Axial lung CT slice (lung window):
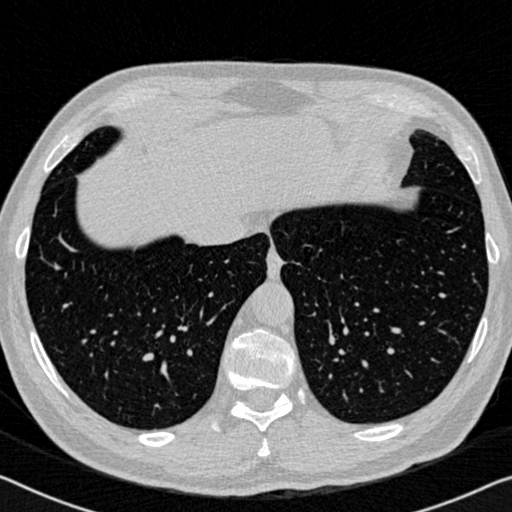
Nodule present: no